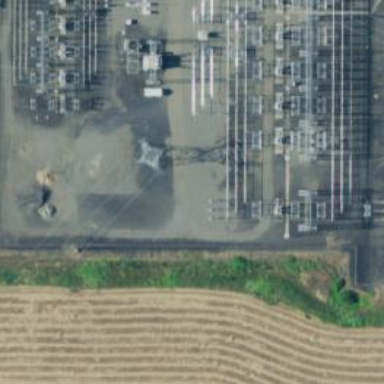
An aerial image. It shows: Lattice structure tower used for power distribution.